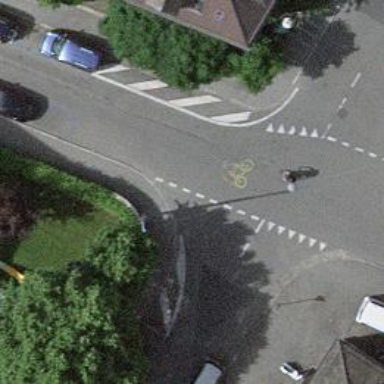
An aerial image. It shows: Unmarked road crossing.